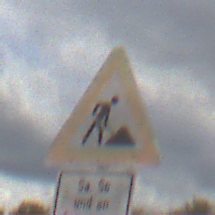
Verkehrszeichen: Arbeitsstelle
Zusatzzeichen unten: ZeitangabenMitBeschraenkungAufWochentage9
Umgebung: Outdoor, Suburban
Tageszeit: MorningAfternoon
Wetter: PartlyCloudy
Licht: Natural
Jahreszeit: NotSpecified
Kontrast: HighContrast